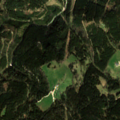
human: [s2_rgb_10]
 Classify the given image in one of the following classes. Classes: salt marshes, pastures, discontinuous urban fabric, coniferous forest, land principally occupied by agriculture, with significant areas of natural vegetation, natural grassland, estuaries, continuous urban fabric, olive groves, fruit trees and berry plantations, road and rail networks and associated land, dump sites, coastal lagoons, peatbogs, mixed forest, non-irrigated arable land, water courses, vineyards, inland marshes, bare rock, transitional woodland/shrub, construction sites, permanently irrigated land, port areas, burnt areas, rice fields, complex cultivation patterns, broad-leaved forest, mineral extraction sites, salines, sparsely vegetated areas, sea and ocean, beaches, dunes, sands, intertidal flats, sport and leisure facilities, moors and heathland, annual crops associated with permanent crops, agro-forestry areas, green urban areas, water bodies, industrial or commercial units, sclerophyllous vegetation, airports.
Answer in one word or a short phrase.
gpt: pastures, land principally occupied by agriculture, with significant areas of natural vegetation, coniferous forest, mixed forest